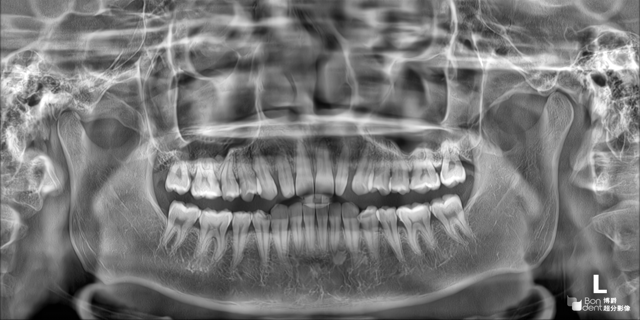
adult